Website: slack
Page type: stored-credit-cards
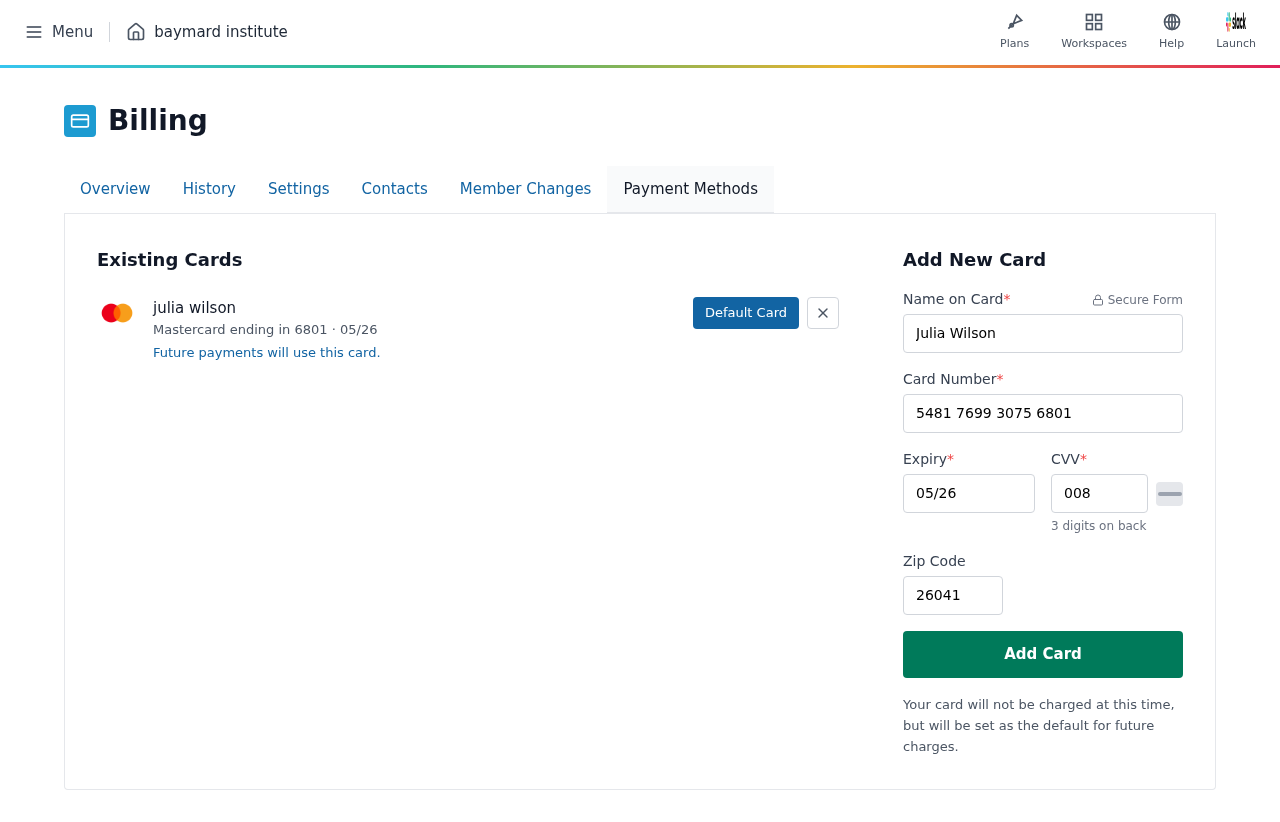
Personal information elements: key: PII_CARD_CVV
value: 008
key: PII_CARD_EXPIRY
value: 05/26
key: PII_CARD_EXPIRY_MONTH
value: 05
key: PII_CARD_EXPIRY_YEAR
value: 26
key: PII_CARD_LAST4
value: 6801
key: PII_CARD_NUMBER
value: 5481 7699 3075 6801
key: PII_CARD_TYPE
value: Mastercard
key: PII_FULLNAME
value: julia wilson
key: PII_FULLNAME
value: Julia Wilson
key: PII_POSTCODE
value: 26041